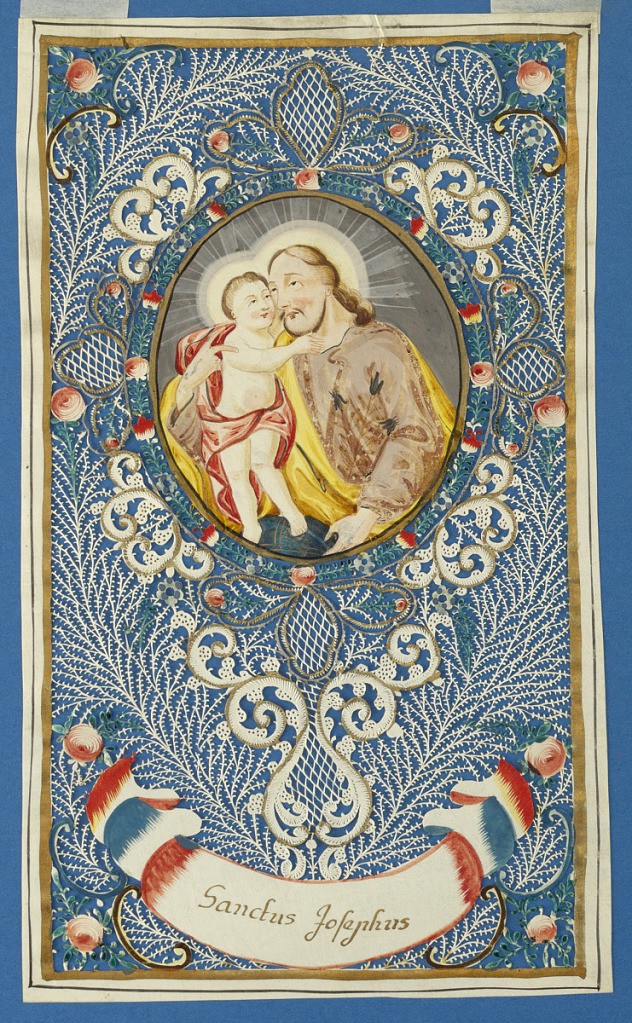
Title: Cut-Paper Devotional Picture: Saint Joseph with the Christ Child
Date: ca. 1750
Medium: Cut-paper, brush and watercolor, brush and gold paint on paper
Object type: Cut-Out
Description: Oval picture of Saint Joseph holding the Christ Child, within a cartouche of cut paperwork decorated with roses. Below, an inscriptional ribbon, inscribed in gold ink: "Scantus Josephus". Gold framing lines.